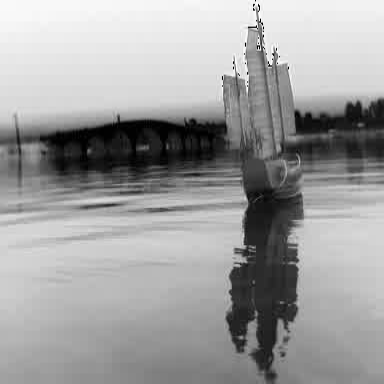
There is a sailboat in the infrared image.